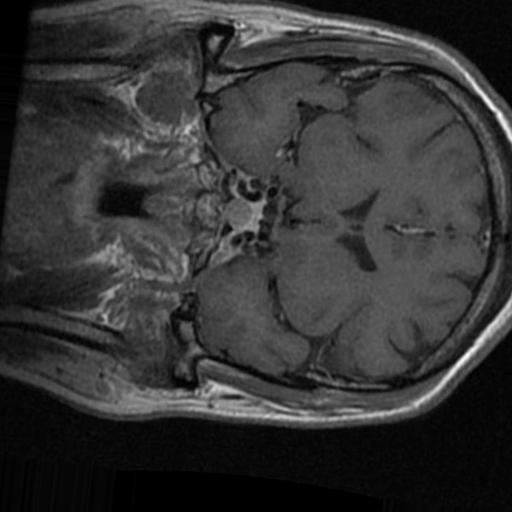
Label: brain_tumor